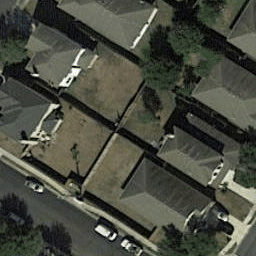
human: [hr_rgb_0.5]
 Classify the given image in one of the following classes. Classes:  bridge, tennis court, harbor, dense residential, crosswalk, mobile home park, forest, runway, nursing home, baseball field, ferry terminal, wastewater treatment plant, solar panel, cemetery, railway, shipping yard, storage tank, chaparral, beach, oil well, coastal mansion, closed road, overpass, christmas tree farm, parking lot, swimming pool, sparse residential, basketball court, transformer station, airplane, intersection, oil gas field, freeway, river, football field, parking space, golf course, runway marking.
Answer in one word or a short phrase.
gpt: dense residential